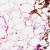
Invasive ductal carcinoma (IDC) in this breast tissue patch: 0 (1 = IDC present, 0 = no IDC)